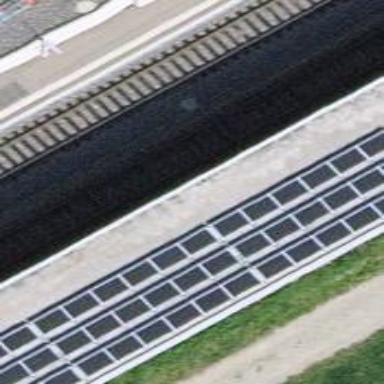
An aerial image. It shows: Railway stop with public transport stop position.